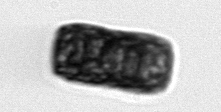
Label: Paralia_sulcata